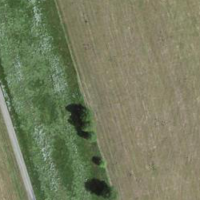
EUNIS habitat code: 52
Species observed at this site:
Noccaea caerulescens